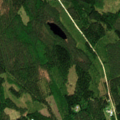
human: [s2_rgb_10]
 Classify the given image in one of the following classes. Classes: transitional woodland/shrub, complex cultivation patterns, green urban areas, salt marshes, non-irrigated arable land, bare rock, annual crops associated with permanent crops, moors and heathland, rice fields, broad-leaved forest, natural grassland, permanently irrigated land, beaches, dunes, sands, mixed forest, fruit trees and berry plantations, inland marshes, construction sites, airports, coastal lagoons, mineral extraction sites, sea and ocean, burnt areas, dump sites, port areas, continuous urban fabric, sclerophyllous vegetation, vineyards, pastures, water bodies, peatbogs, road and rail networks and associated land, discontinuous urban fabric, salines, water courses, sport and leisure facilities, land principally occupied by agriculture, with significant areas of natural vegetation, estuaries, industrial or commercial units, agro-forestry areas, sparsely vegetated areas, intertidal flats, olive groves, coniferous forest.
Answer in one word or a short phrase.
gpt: coniferous forest, mixed forest